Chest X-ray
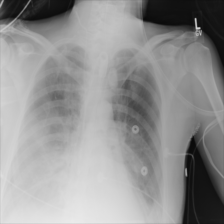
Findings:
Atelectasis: negative
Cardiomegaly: negative
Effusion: negative
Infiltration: negative
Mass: negative
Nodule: negative
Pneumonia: negative
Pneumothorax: negative
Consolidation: negative
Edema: negative
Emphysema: negative
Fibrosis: negative
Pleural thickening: negative
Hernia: negative